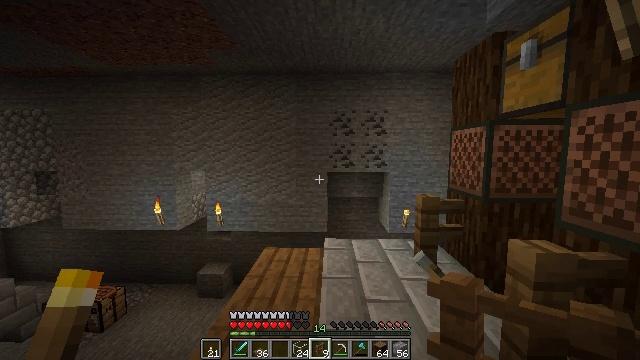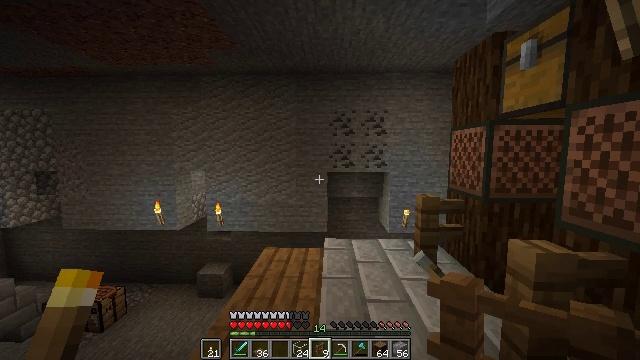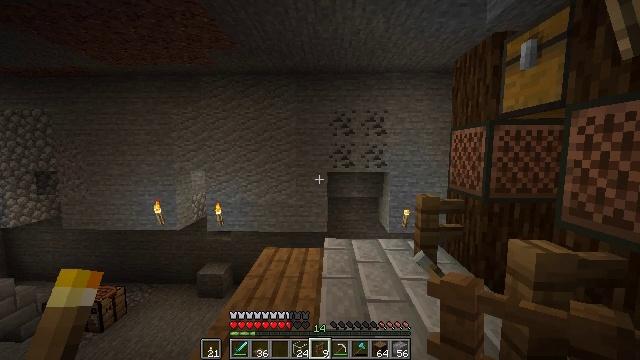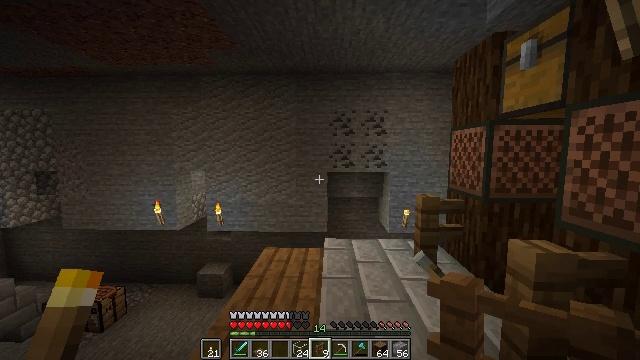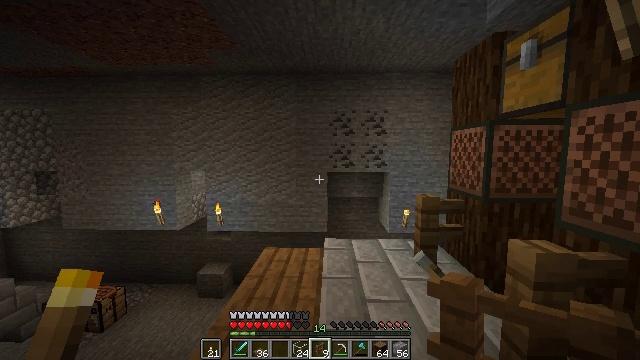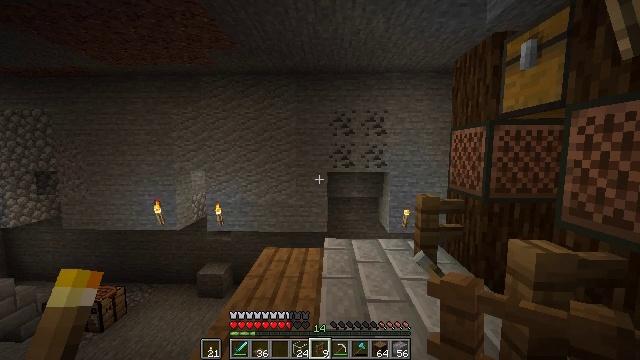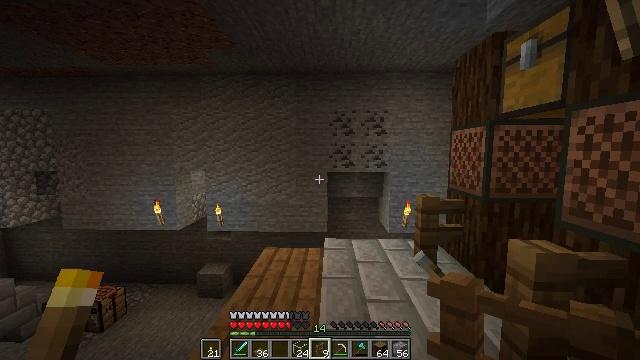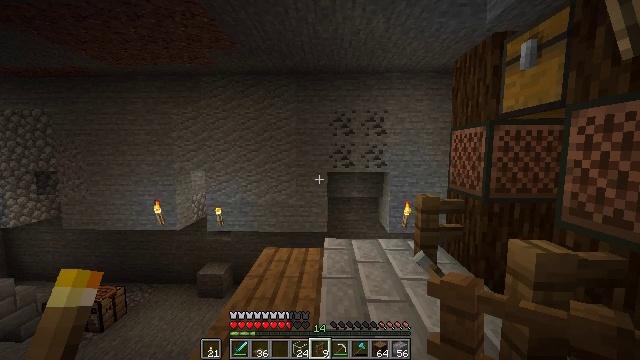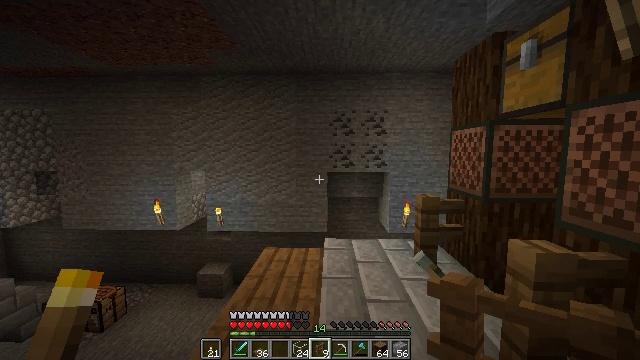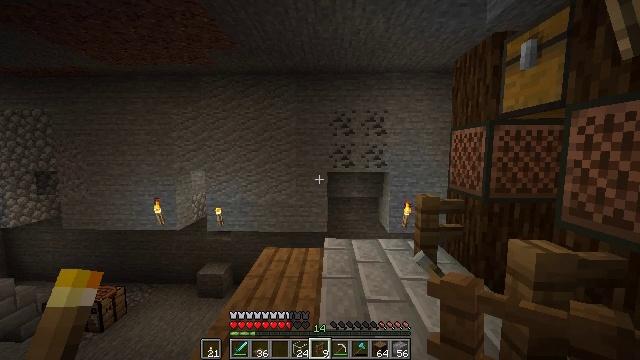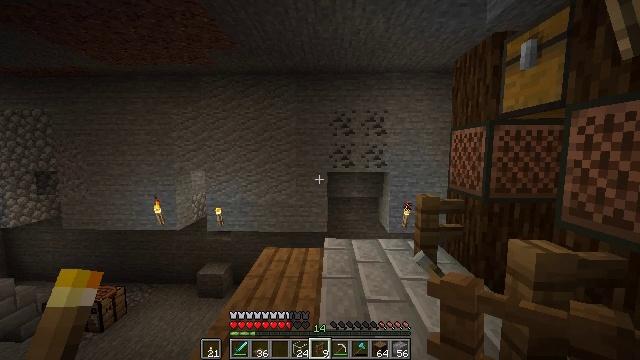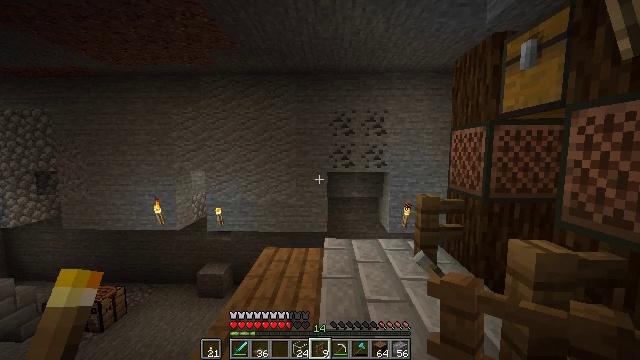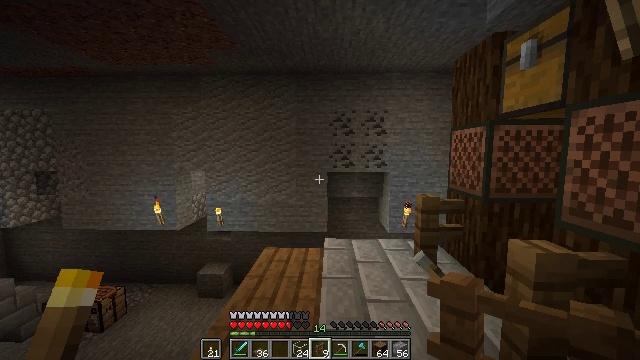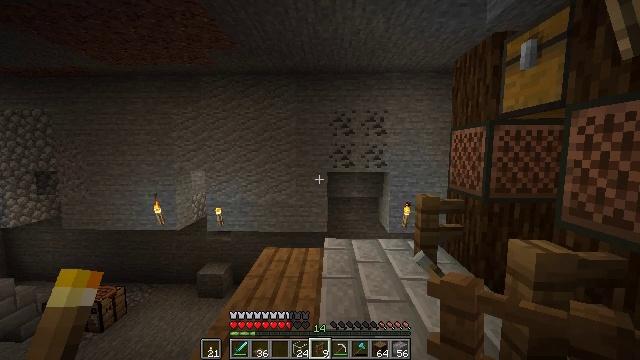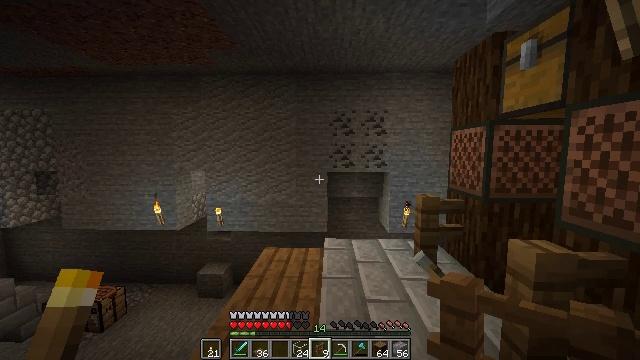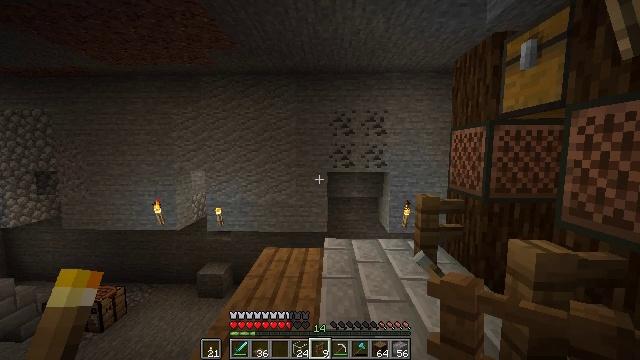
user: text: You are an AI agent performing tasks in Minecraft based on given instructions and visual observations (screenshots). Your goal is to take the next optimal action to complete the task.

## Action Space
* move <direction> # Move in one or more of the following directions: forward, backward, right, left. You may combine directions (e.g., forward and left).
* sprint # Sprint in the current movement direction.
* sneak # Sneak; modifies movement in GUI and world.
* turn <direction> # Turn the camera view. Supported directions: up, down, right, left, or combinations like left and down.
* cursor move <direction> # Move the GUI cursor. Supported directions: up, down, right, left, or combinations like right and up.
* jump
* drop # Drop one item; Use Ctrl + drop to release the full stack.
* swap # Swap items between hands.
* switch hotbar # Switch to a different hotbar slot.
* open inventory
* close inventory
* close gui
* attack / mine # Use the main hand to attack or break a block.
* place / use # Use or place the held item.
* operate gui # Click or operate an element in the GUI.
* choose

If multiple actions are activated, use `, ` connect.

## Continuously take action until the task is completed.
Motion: motion action
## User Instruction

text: Arrange planks in a stair shape to craft spruce stairs.
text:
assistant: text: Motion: no_op
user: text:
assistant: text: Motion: no_op
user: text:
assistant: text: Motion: no_op
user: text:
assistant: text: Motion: no_op
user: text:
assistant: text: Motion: no_op
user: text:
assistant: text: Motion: no_op
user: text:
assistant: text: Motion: no_op
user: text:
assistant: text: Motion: no_op
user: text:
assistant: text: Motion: no_op
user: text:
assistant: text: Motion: no_op
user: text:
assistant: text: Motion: no_op
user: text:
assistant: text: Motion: no_op
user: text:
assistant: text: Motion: no_op
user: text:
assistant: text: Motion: no_op
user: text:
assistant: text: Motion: no_op
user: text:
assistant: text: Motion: no_op
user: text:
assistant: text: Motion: no_op
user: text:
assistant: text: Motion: no_op
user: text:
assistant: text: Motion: no_op
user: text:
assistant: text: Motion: no_op
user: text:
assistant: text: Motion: no_op
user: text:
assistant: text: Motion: no_op
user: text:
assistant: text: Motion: no_op
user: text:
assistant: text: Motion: no_op
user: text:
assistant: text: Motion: no_op
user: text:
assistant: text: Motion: no_op
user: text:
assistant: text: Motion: no_op
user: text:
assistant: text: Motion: no_op
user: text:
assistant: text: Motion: no_op
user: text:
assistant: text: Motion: no_op